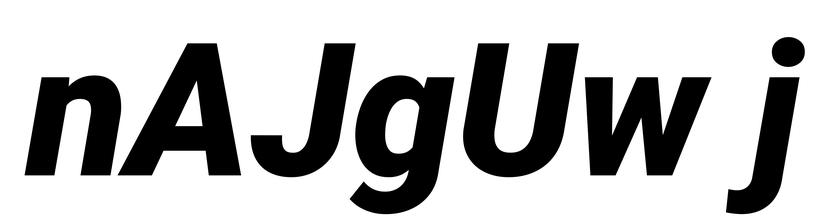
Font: Roboto-Italic_Black_Italic